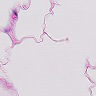
Metastatic tissue present: no